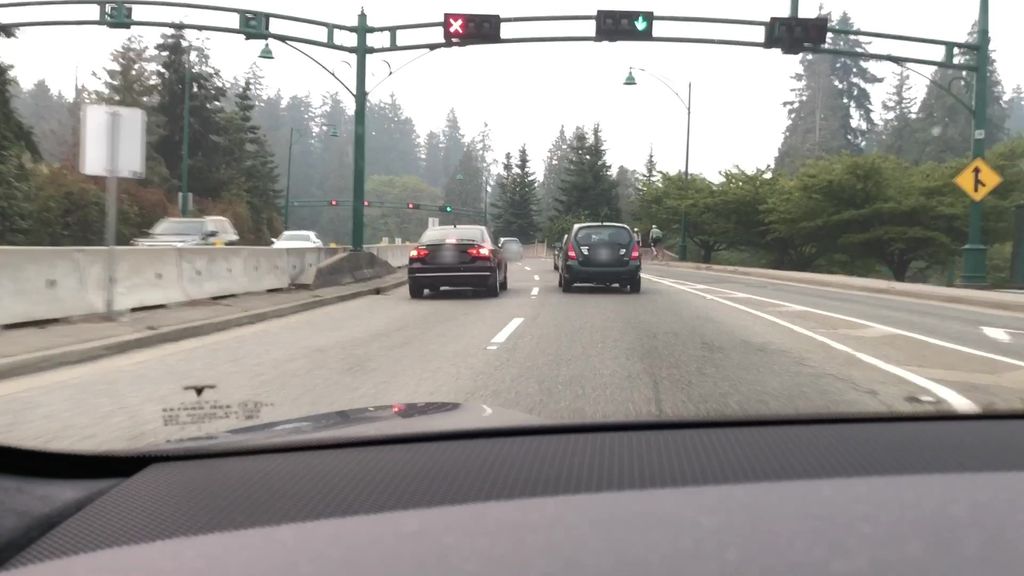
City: vancouver